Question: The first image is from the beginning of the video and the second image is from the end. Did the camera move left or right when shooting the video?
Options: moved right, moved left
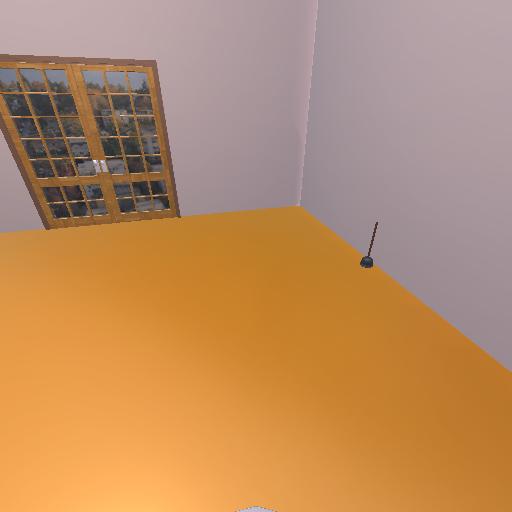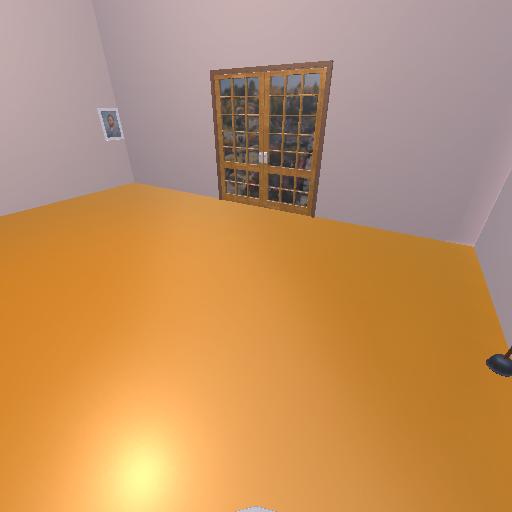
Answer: moved right